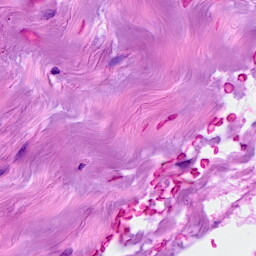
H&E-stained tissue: Breast